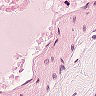
Metastatic tissue present: no